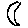
Label: moon